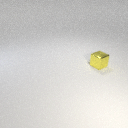
small yellow metal cube